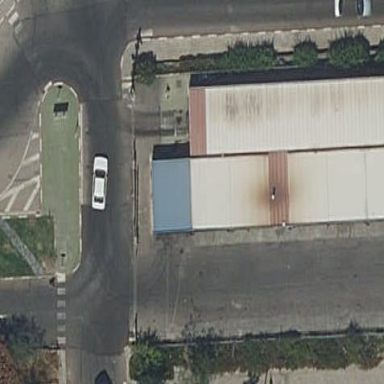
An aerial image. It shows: Car wash facility located under roof.